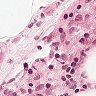
Metastatic tissue present: no